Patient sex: M
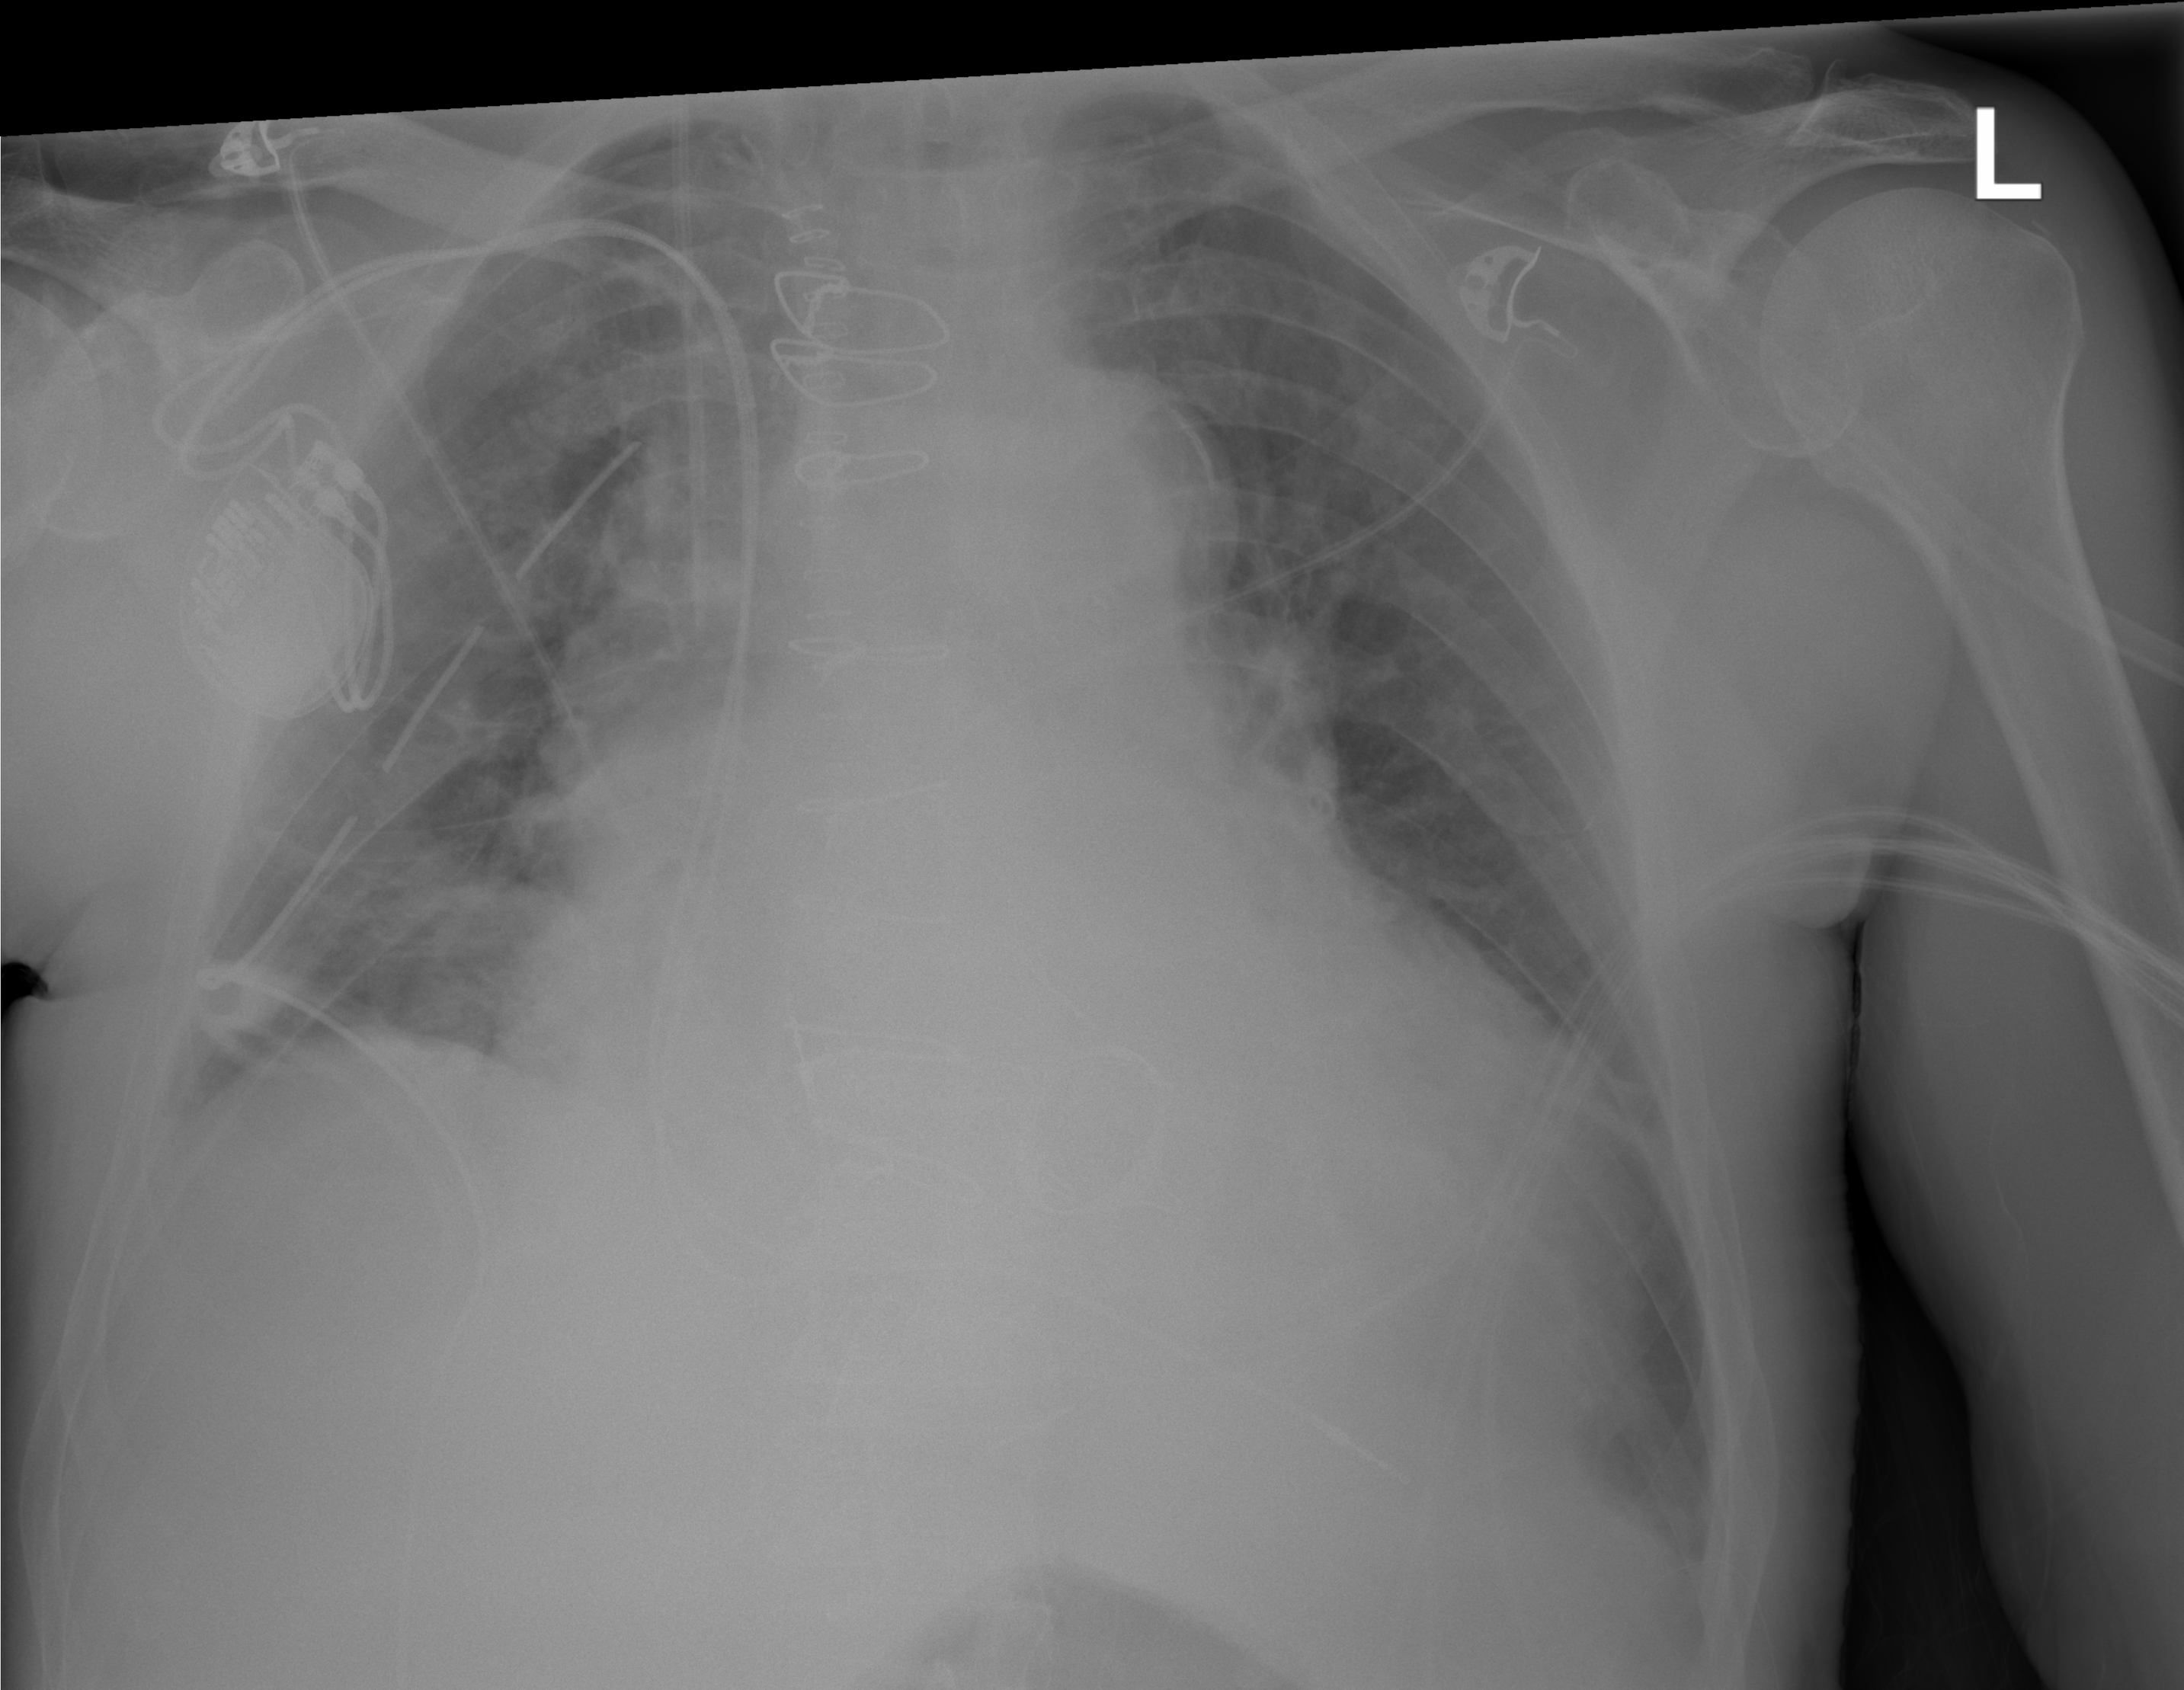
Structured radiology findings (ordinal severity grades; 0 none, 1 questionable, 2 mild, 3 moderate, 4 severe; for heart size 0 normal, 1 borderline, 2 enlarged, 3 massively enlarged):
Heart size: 3
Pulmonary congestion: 2
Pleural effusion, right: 2
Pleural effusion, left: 0
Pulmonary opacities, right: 2
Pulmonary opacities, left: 2
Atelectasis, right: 2
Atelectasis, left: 2